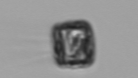
Label: Thalassiosira